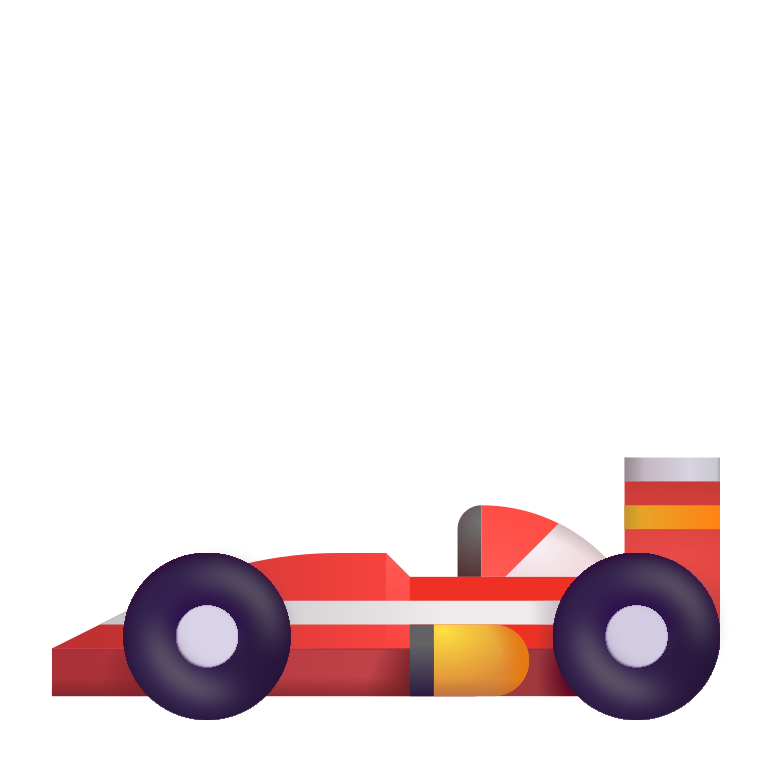
racing car color